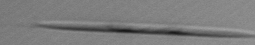
Label: pennate_Pseudo-nitzschia